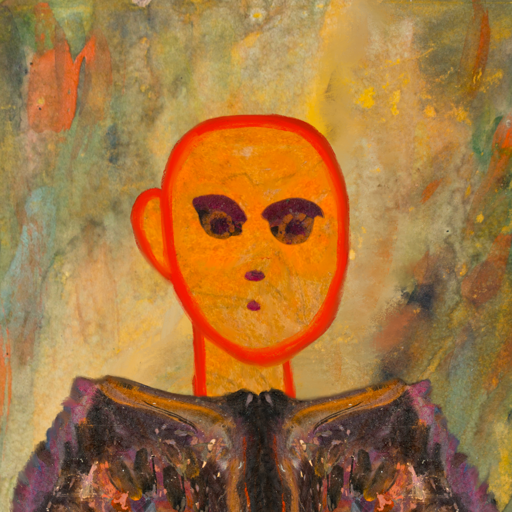
Background: Comrade, Head And Neck Front: Sisters, Face Front: Doll, Bust: Gypsy_Queen, Hair Front: Blank, Head Accessory: Blank, Second Necklace: Blank, Necklace: Blank, Baby: Blank